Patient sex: F
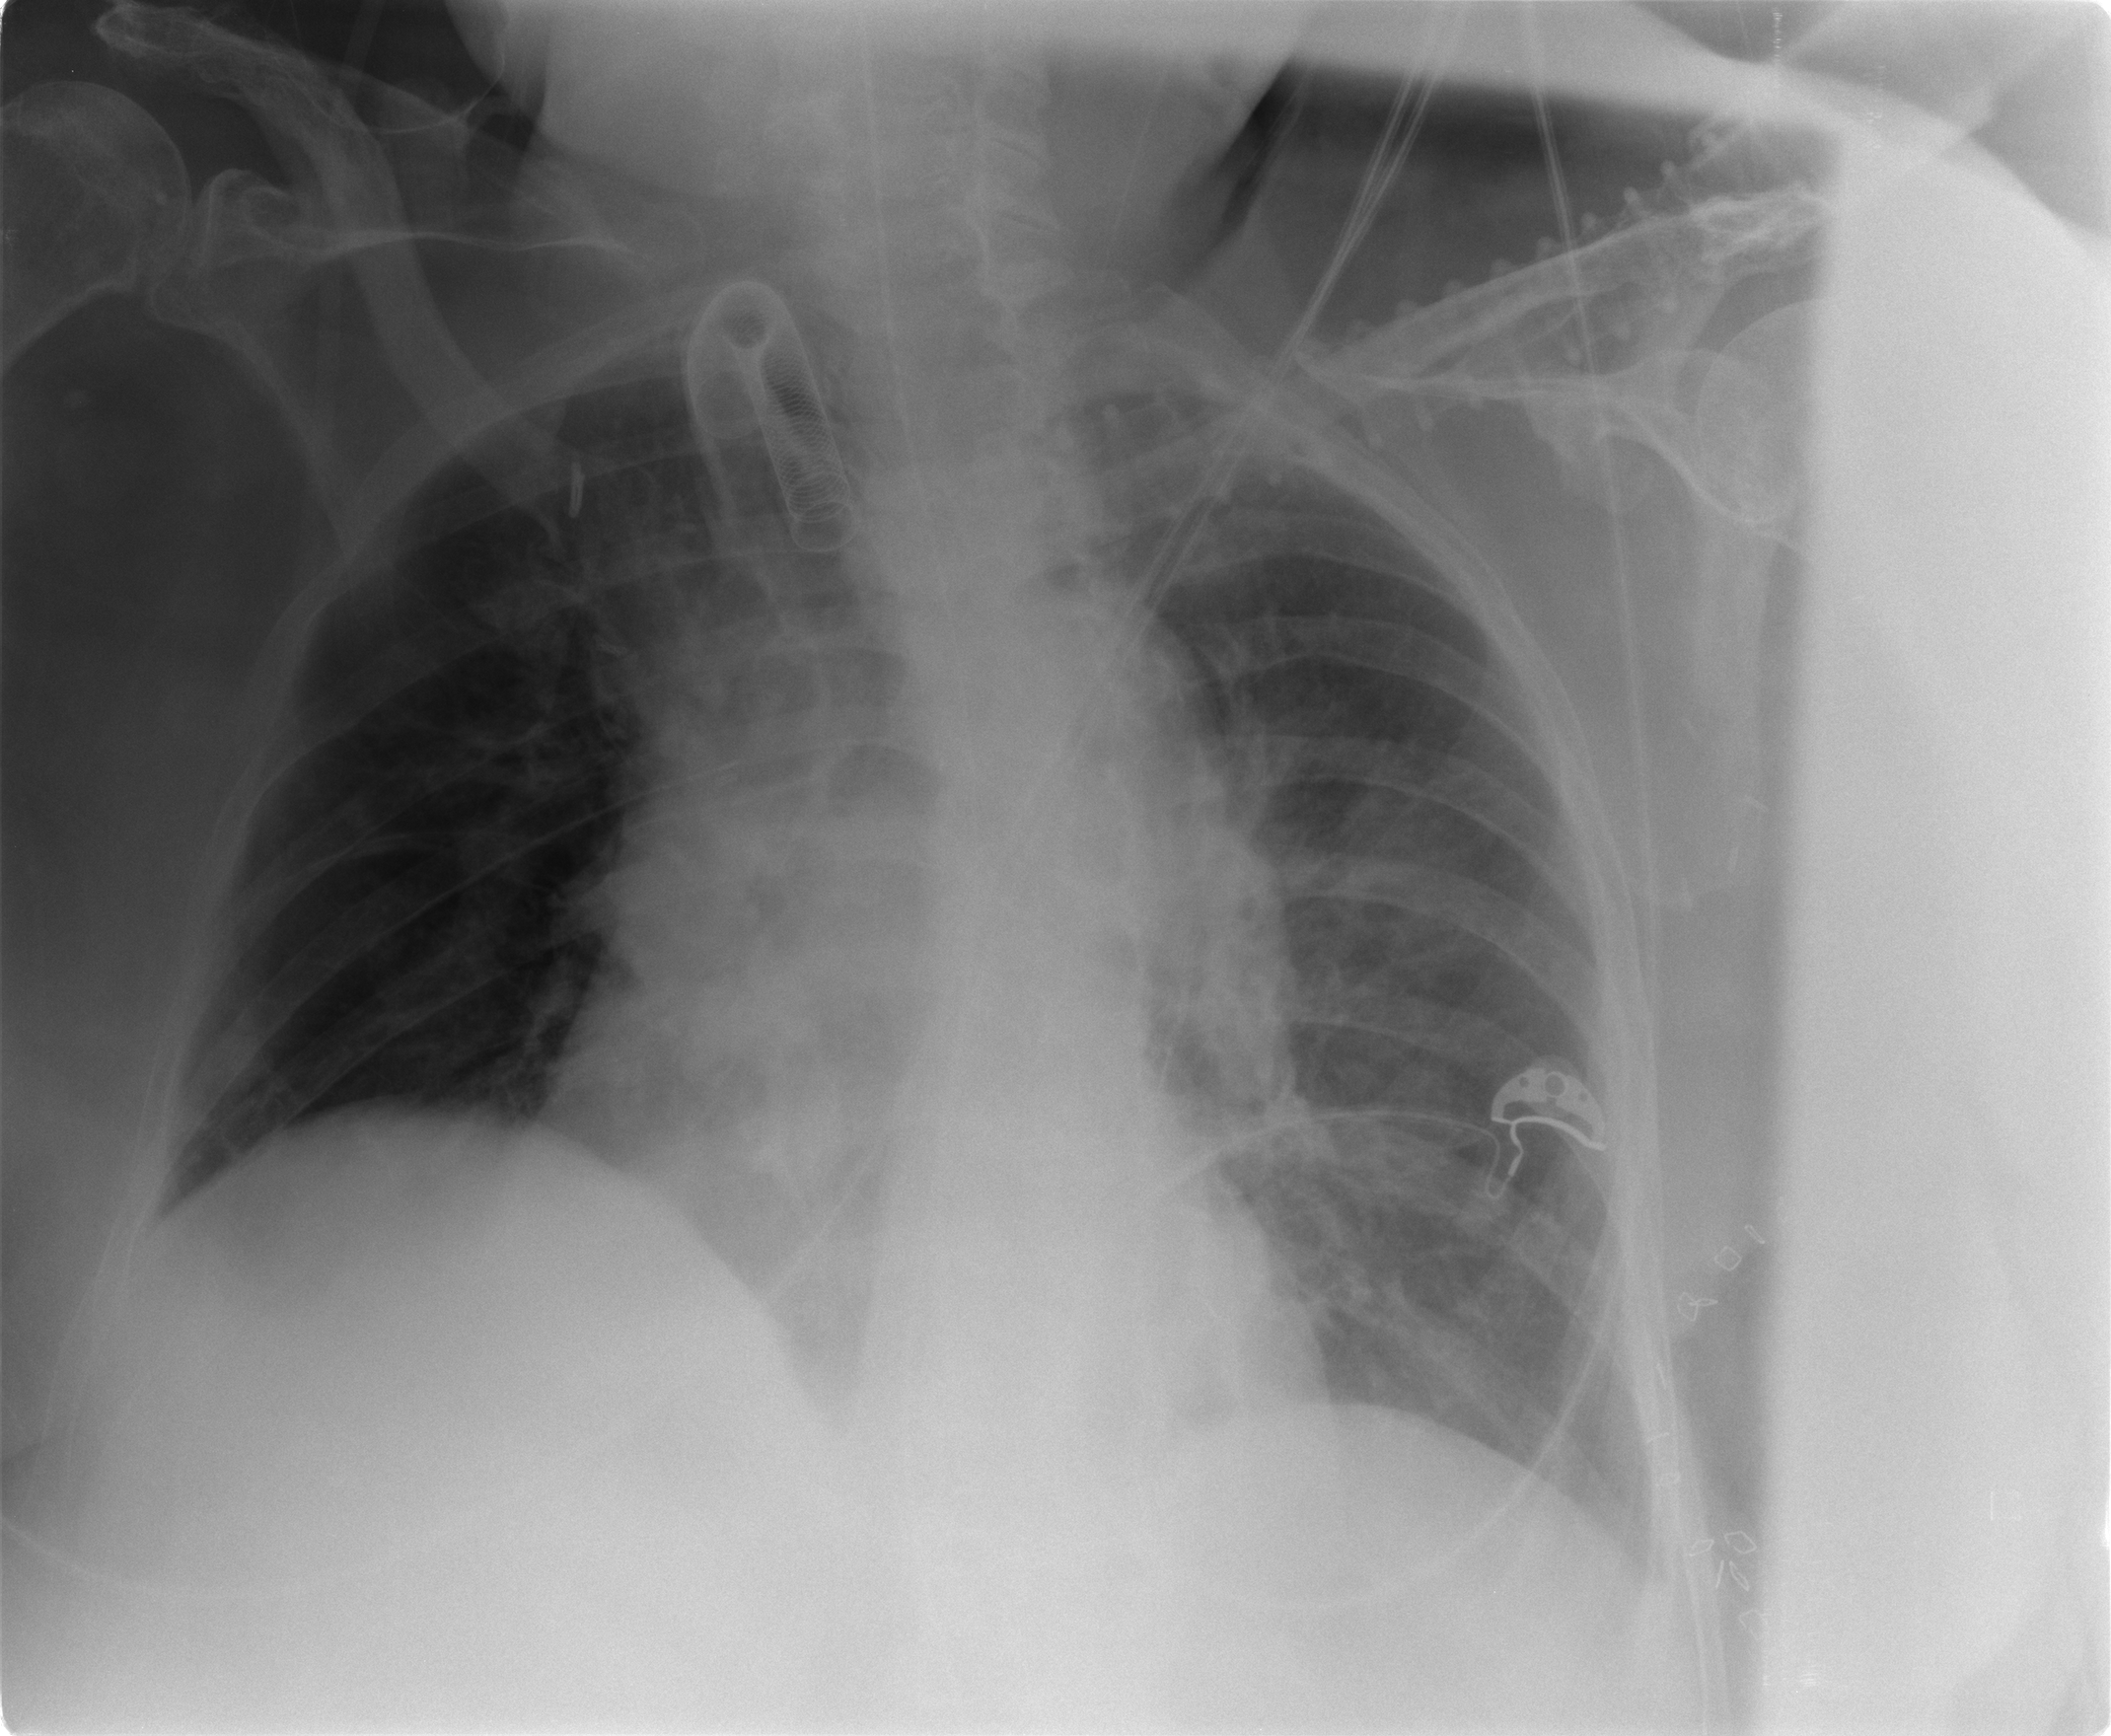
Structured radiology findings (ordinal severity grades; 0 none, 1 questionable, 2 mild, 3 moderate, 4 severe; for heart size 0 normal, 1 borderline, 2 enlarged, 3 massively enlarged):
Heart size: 2
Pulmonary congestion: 1
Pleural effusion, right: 0
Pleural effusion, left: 1
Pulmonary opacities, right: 0
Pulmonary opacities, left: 0
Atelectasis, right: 1
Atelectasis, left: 1